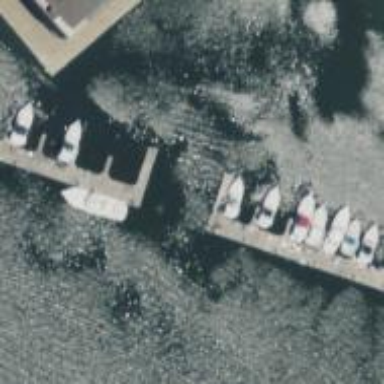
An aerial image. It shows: Man-made pier.